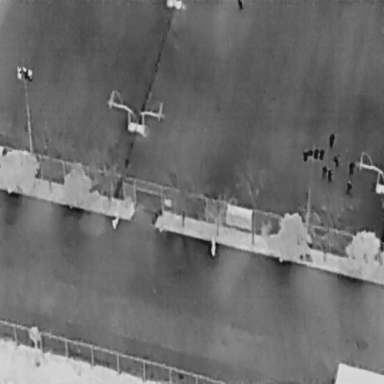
There are 13 objects shown in the infrared image, including 11 People, and two Bicycles.